Field crop: tomato
Growth stage: 2
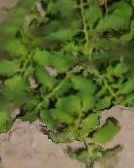
Species: tomato